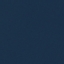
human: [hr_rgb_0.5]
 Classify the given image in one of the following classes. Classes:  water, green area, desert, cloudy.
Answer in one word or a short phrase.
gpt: water